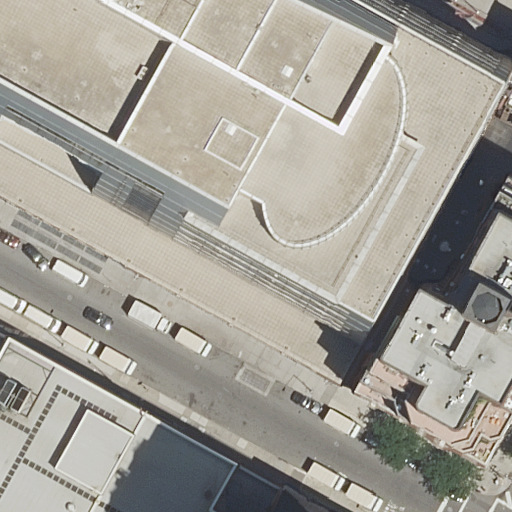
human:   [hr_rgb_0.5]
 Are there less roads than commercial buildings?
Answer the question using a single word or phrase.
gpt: no

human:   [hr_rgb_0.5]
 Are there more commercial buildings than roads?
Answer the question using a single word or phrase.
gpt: no

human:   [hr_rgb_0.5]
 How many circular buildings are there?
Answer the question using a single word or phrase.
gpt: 0

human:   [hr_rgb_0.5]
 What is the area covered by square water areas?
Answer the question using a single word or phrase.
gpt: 0m2

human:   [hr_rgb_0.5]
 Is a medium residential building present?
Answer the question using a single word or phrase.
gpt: yes

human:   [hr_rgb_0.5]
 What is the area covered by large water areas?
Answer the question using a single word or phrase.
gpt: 0m2

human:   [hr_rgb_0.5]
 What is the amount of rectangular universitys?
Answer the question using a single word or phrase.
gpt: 1

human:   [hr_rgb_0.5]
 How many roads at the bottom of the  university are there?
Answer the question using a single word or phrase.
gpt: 1

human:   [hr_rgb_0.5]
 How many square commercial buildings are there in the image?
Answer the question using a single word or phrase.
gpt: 0

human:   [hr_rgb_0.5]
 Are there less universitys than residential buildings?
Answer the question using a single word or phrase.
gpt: yes

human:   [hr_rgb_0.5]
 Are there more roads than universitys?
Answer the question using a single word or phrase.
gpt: no

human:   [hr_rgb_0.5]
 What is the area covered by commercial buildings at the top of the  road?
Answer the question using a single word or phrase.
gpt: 0m2

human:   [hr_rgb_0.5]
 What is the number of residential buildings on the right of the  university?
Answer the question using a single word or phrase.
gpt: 0

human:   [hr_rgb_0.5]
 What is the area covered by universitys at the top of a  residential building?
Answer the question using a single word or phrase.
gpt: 0m2

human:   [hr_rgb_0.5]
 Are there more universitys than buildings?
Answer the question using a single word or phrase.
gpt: no

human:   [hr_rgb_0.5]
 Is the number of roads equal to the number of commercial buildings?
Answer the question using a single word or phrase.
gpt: no

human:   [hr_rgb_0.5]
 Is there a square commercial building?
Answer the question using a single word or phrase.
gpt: no

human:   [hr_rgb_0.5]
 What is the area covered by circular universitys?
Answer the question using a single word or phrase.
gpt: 0m2

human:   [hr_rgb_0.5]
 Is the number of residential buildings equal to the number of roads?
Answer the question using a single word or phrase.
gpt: no

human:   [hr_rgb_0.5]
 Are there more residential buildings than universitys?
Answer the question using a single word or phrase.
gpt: yes

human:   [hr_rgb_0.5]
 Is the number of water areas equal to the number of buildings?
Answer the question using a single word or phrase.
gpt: no

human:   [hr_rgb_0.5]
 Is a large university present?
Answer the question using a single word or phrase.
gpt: no

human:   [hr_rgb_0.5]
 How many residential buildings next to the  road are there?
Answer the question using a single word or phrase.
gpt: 5

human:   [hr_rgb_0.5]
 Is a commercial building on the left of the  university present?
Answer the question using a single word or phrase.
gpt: no

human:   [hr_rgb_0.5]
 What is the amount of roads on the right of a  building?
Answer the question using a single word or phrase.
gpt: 1

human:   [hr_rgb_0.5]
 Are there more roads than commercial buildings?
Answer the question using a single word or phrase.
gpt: yes

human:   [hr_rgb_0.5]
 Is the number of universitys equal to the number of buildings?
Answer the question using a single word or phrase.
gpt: no

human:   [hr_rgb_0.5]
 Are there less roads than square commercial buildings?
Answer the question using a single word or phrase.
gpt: no

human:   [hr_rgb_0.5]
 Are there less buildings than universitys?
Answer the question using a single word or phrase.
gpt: no

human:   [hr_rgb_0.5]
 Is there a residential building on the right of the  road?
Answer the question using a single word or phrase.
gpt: yes

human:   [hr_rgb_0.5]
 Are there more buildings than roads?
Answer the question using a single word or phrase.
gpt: yes

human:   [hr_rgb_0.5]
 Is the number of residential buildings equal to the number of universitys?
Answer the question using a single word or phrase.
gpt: no

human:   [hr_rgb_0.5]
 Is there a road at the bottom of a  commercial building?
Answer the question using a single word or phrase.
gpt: no

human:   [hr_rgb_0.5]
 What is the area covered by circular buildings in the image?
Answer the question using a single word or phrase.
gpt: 0m2

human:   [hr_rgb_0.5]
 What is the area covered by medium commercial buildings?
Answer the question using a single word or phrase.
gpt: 0m2

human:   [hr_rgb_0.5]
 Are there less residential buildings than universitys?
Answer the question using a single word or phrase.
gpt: no